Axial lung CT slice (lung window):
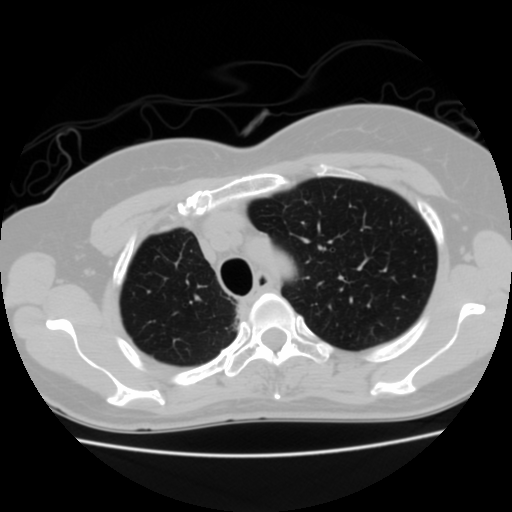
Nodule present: no